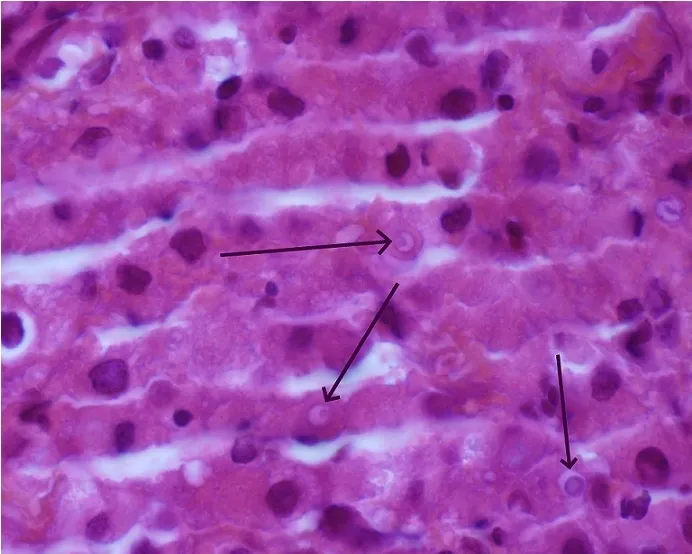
Fungal organisms with thick capsules, a granulomatous inflammatory process without necrosis, an abundant eosinophile cytoplasm and cells with a dark ring in the periphery. Marking cytokeratin was negative (hematoxylin eosin, original x 100).
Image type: pathology (h&e)